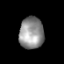
Tissue: prostate
Cell type: Myeloid cells
Senescence score: 0.3112
Nuclear area (px): 760
Mean DAPI intensity: 145.593